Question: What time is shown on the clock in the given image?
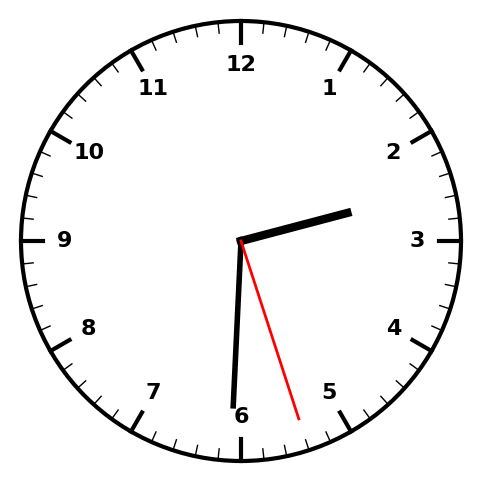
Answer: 02:30:27